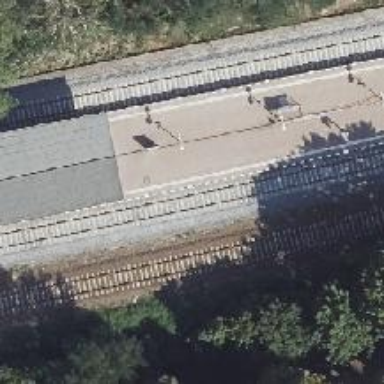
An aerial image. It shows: Close-up of railway platform edge.